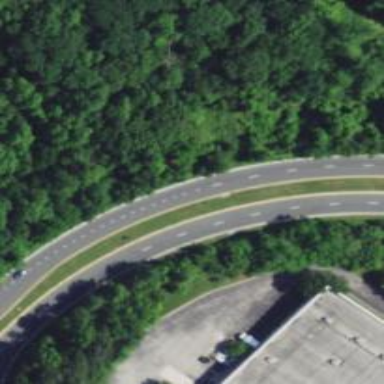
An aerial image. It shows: Trunk link highway with asphalt surface.